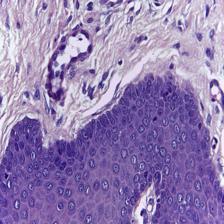
Diagnosis: Normal